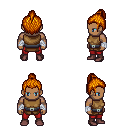
a pixel art fantasy rpg character, male body template, human, dark skin, leather chest armor, red pants, dark blonde short topknot hairstyle, white cloth bandages, maroon shoes, four views (front, back, left, right), 2x2 character sprite sheet, small pixel art, hard edges, no anti-aliasing